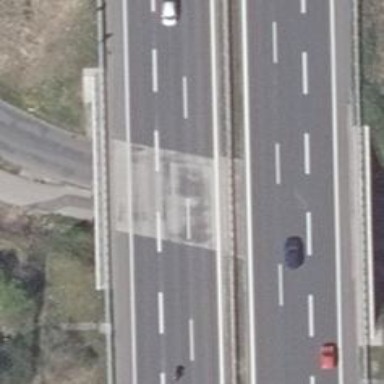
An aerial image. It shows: Bridge with beam structure.